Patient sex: M
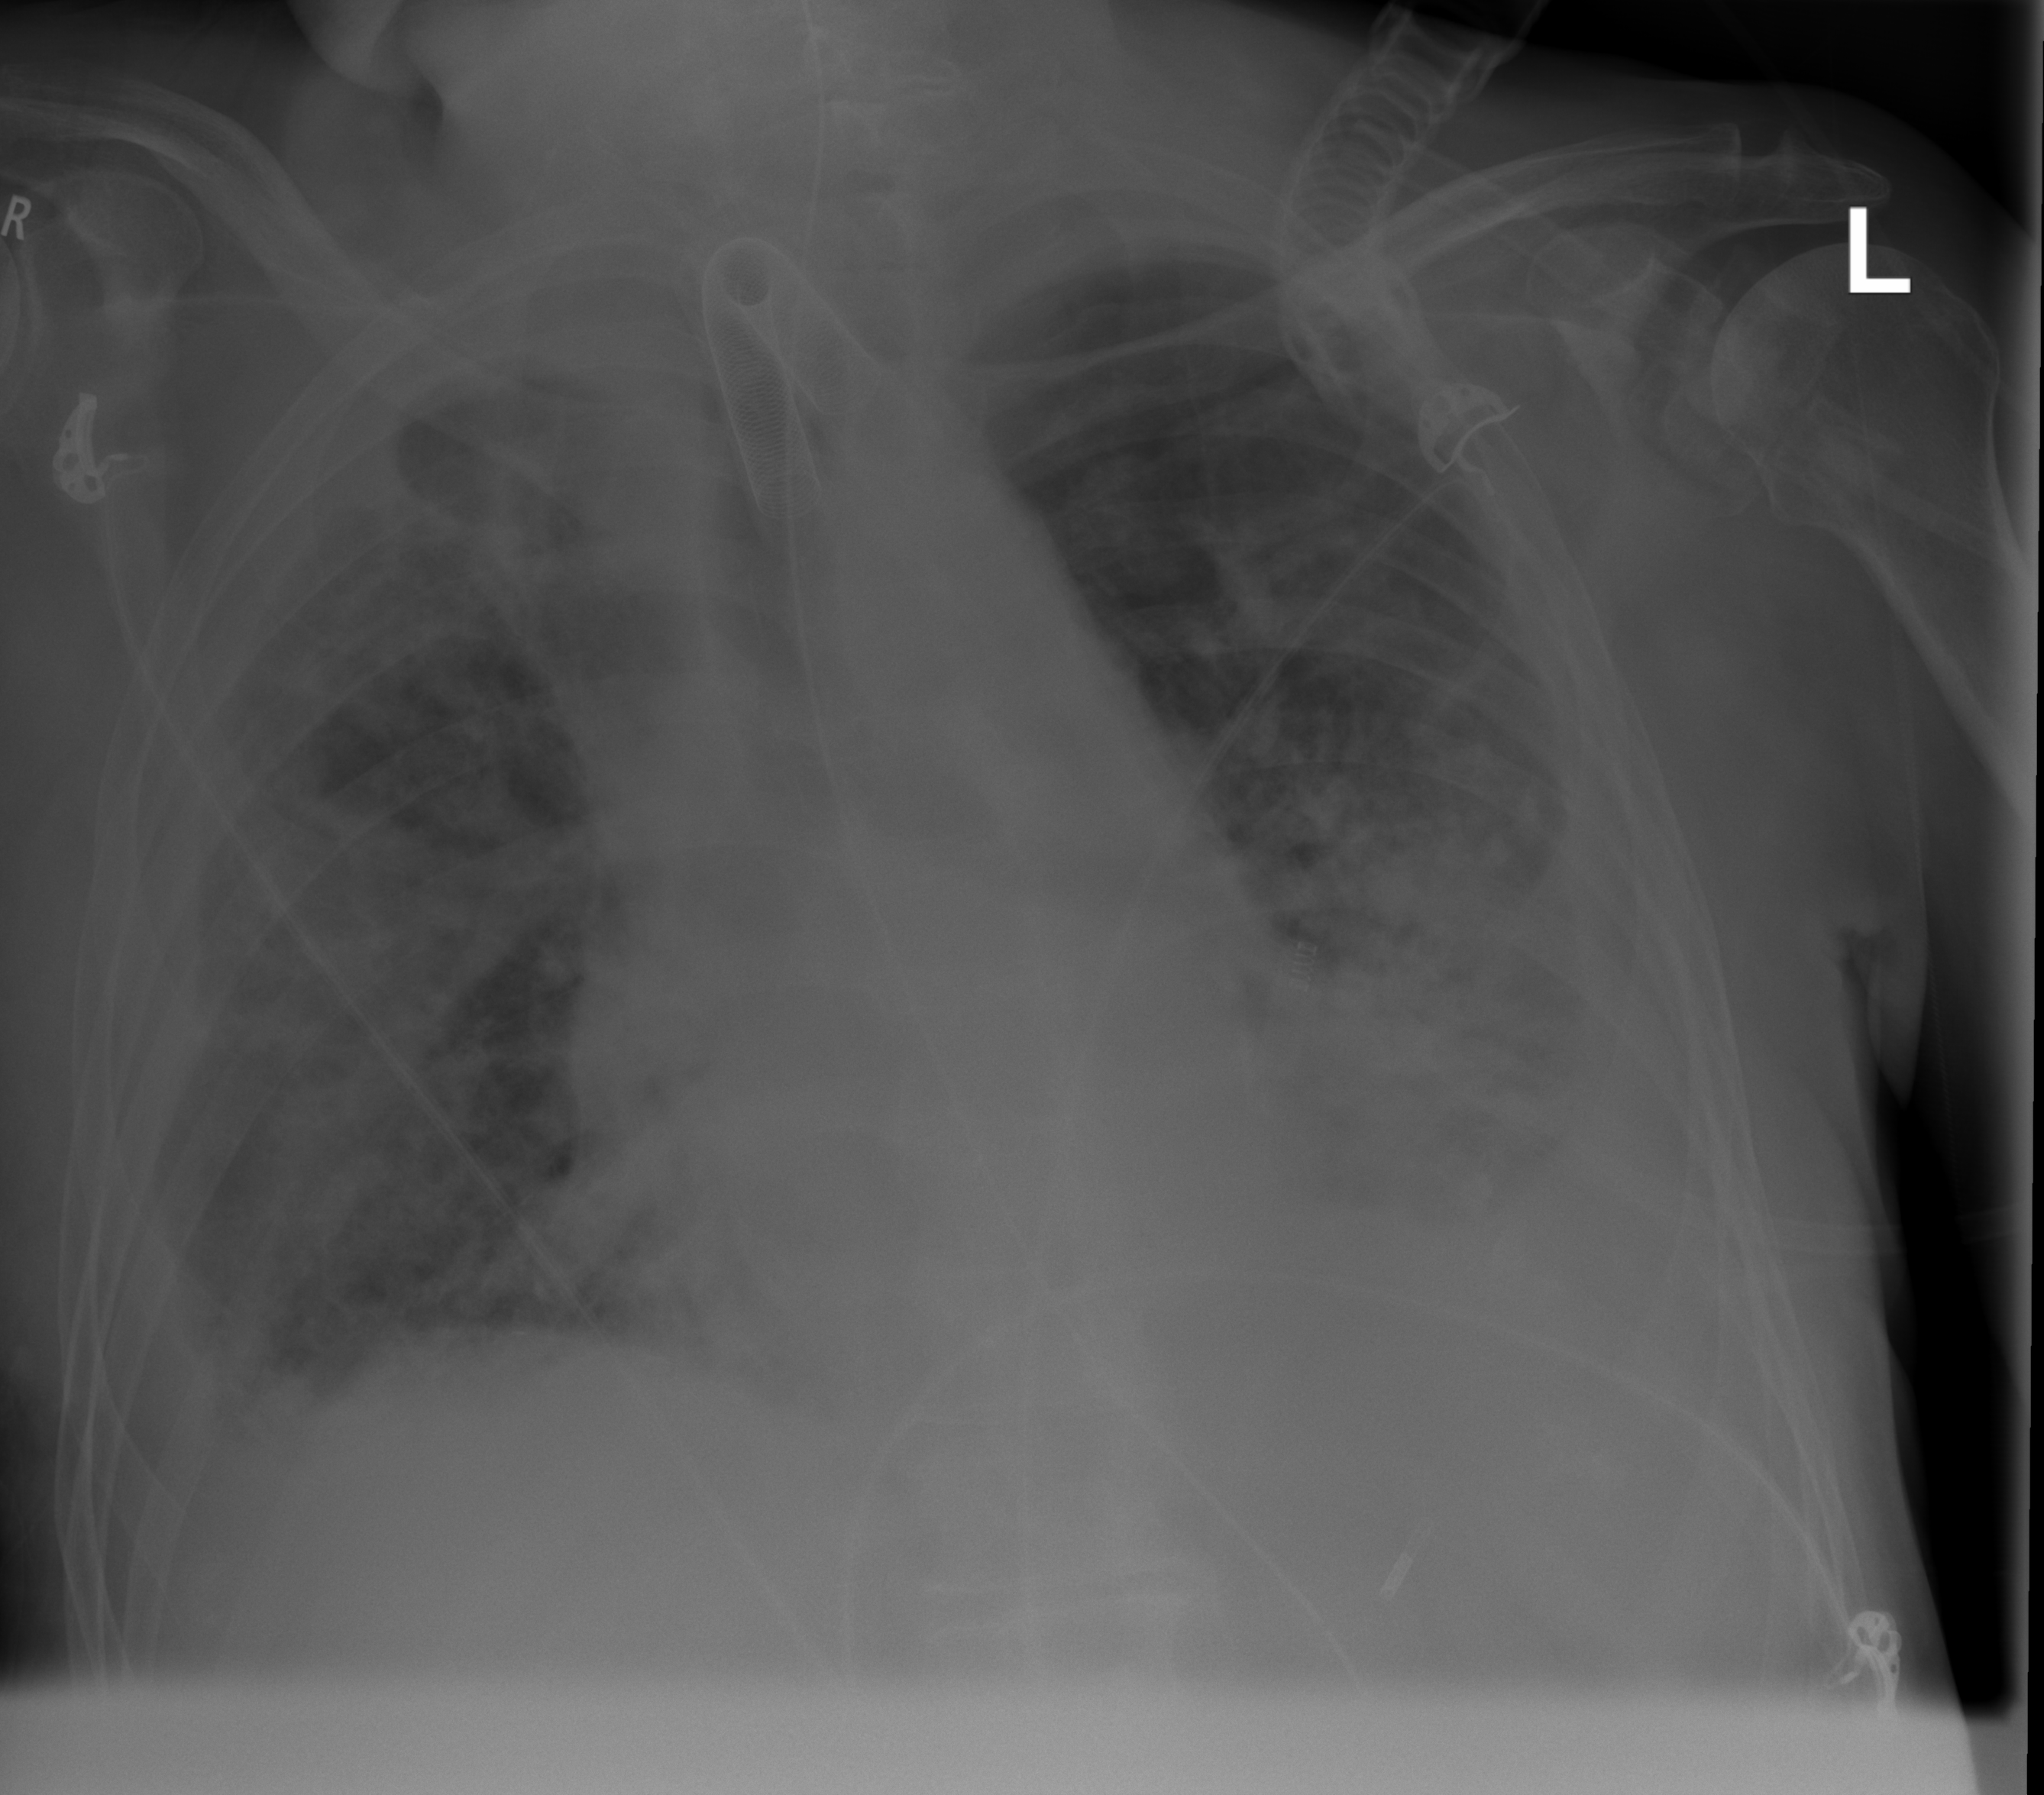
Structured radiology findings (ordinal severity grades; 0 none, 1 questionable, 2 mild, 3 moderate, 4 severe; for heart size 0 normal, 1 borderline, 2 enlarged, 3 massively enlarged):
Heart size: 2
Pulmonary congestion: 2
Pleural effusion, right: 2
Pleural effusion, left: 3
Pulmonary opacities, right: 3
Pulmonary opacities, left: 3
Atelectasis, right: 2
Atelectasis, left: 2